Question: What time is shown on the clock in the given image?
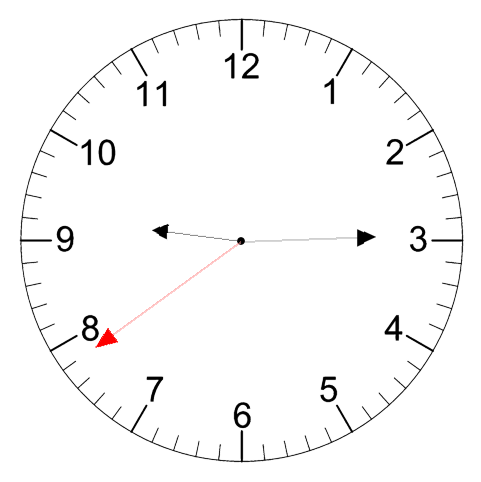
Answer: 09:14:39